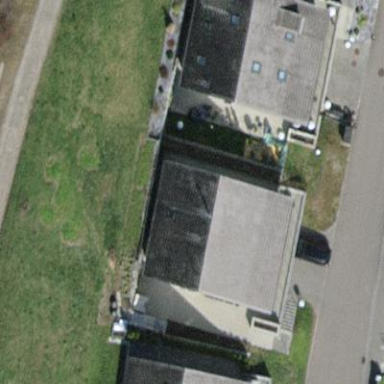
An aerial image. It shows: Detached building with gabled roof.